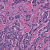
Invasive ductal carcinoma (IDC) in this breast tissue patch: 1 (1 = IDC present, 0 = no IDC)